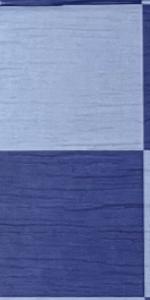
Label: Empty